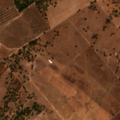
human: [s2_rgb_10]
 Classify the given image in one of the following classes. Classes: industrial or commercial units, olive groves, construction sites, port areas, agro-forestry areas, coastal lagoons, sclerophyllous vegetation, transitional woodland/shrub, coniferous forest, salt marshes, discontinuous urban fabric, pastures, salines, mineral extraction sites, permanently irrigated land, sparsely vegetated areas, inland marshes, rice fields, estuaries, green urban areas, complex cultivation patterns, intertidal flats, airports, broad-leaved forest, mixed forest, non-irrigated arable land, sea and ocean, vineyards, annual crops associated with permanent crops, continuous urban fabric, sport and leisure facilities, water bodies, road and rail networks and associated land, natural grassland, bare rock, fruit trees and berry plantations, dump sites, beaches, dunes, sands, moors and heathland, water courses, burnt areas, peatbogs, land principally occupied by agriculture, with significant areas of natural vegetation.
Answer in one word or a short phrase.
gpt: non-irrigated arable land, pastures, agro-forestry areas, transitional woodland/shrub